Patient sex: M
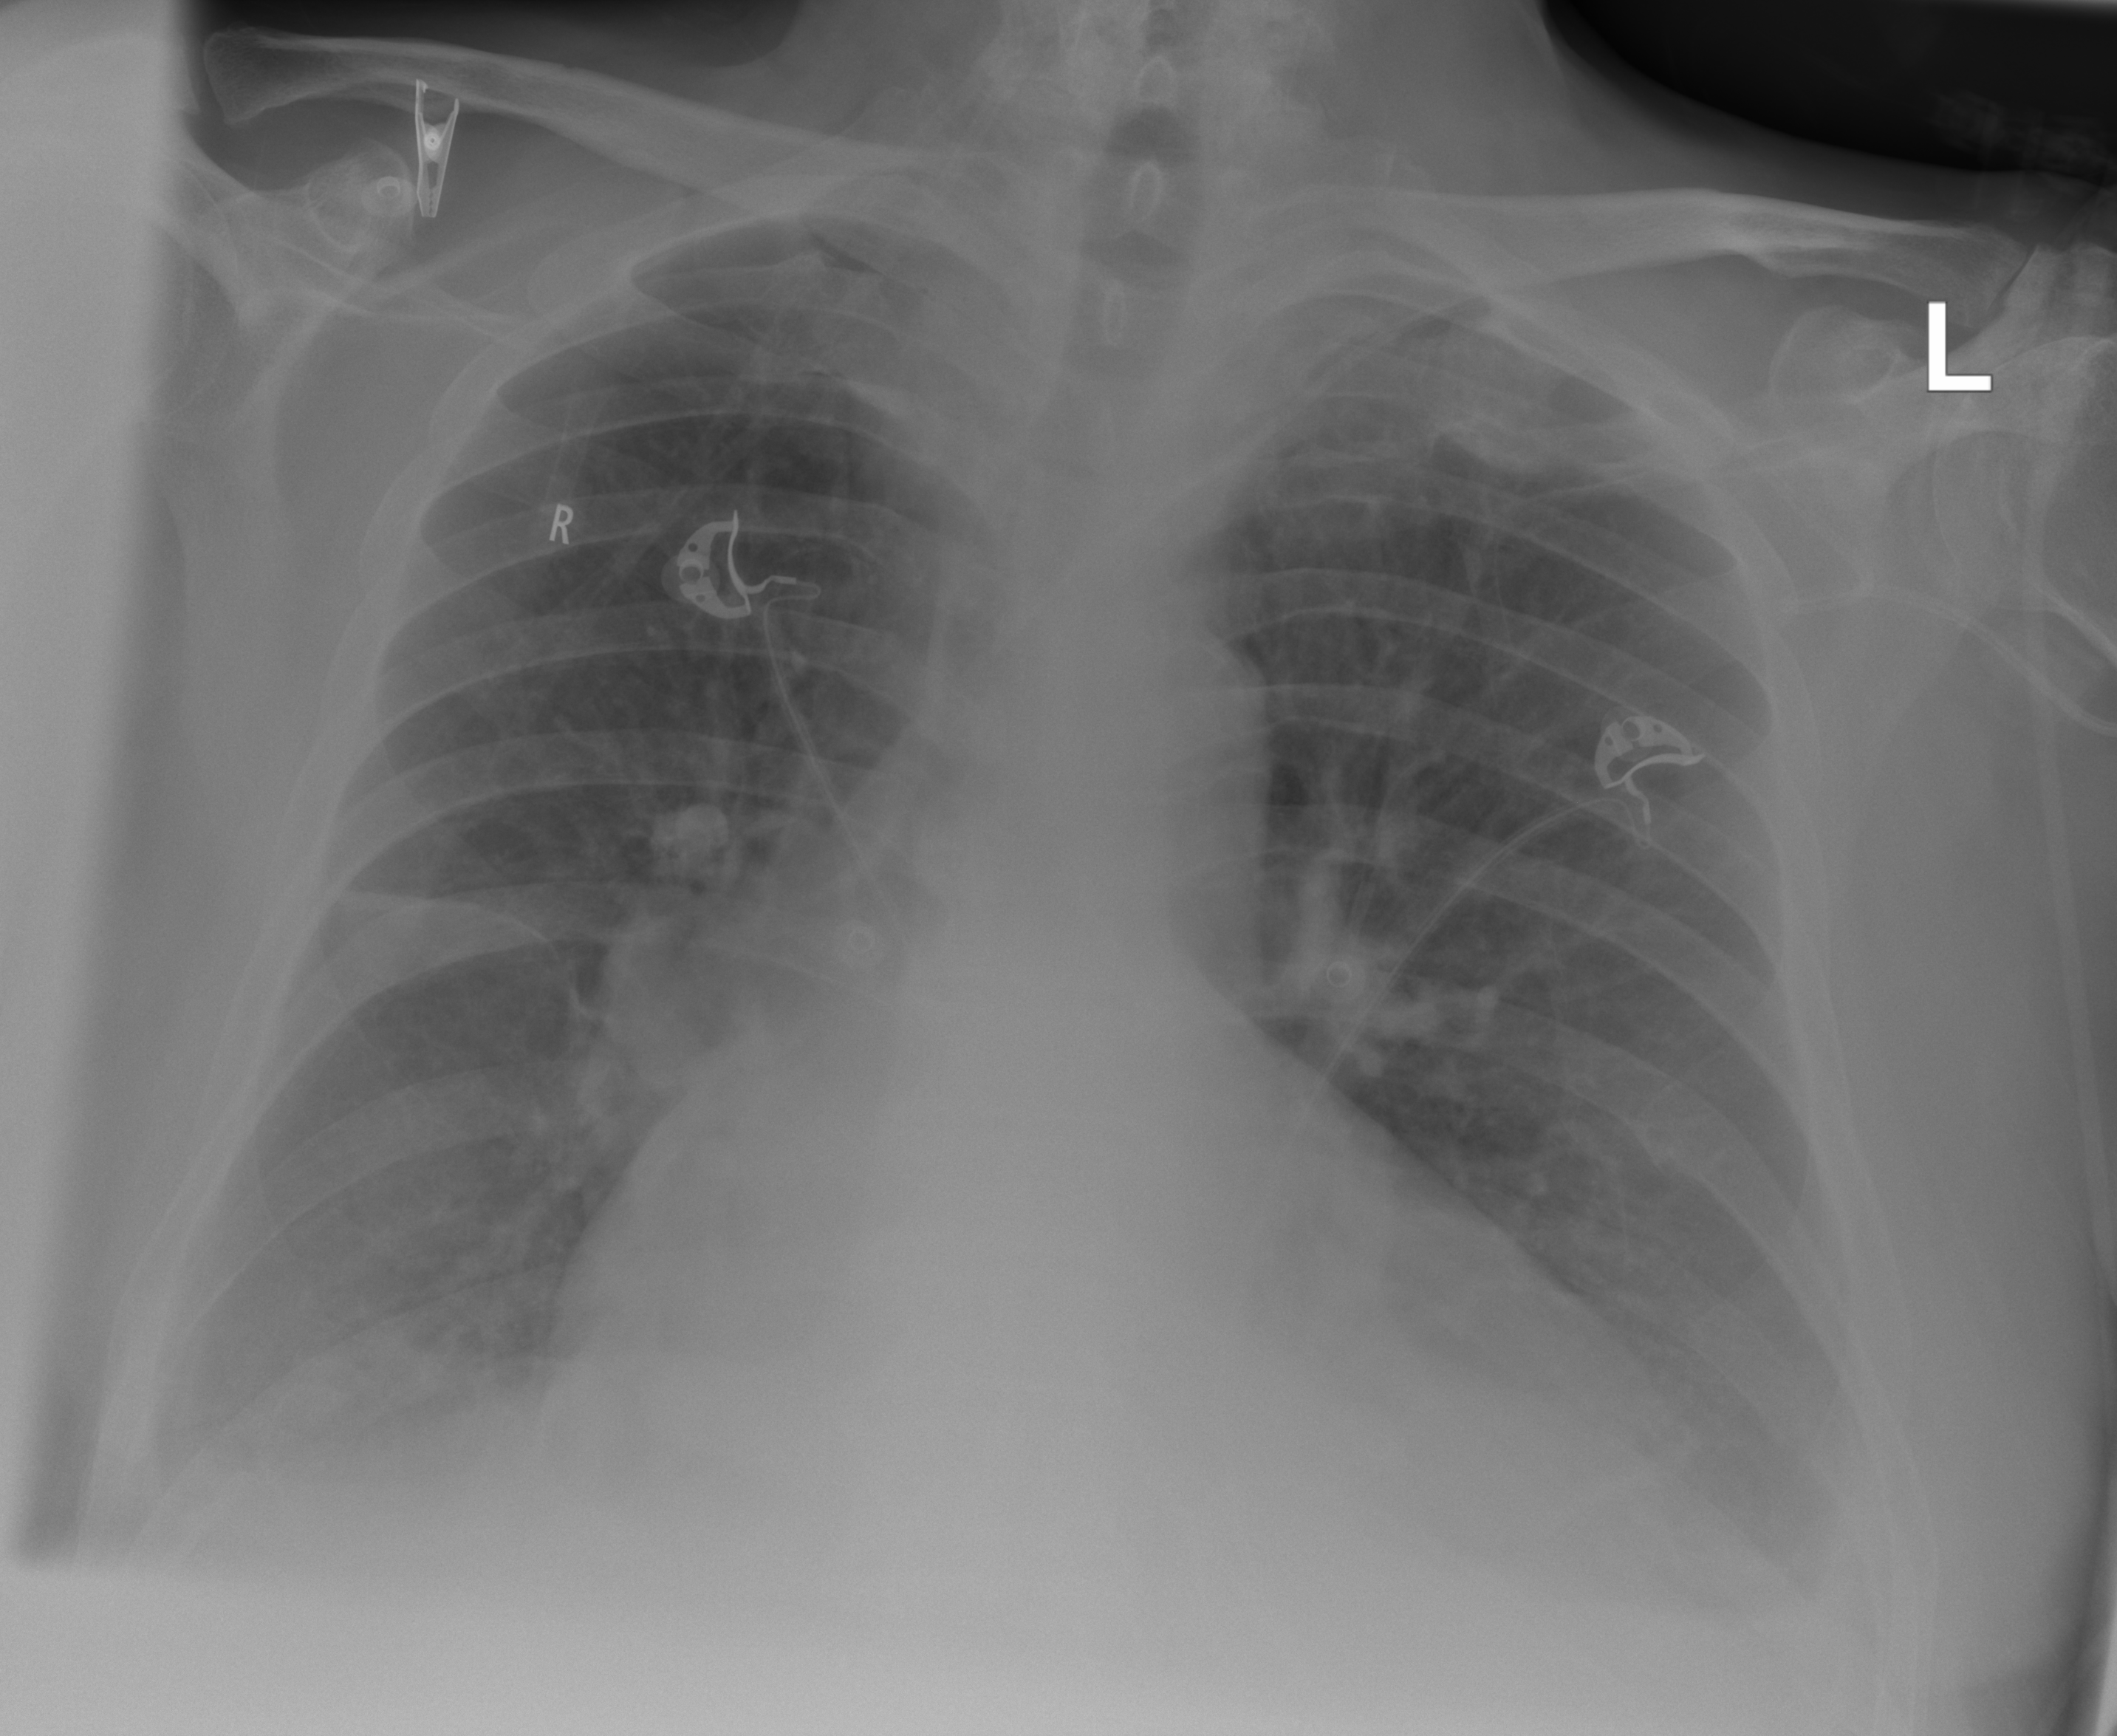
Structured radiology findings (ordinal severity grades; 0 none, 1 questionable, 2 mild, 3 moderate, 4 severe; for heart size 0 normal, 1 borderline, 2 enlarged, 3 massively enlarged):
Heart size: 2
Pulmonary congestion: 2
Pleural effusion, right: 2
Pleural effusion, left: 2
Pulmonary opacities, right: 0
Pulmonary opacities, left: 0
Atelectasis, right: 2
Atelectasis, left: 0